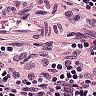
Metastatic tissue present: no